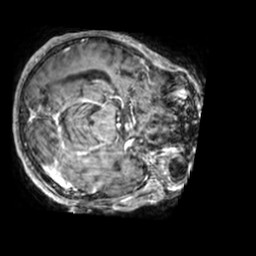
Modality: T1w
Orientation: axial
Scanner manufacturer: philips
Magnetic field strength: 3 T
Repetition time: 0.009825 s
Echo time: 0.004597 s